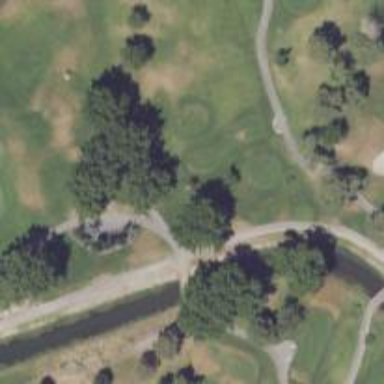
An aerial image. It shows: Path for golf carts.